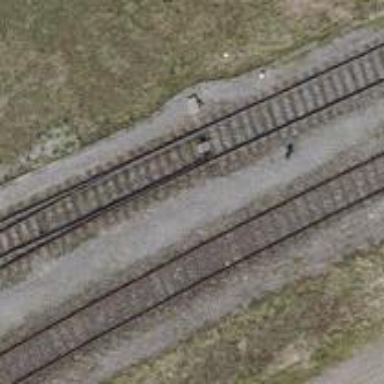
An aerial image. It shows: Railway switch.